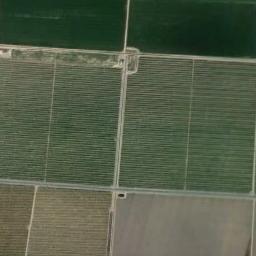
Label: rectangular_farmland